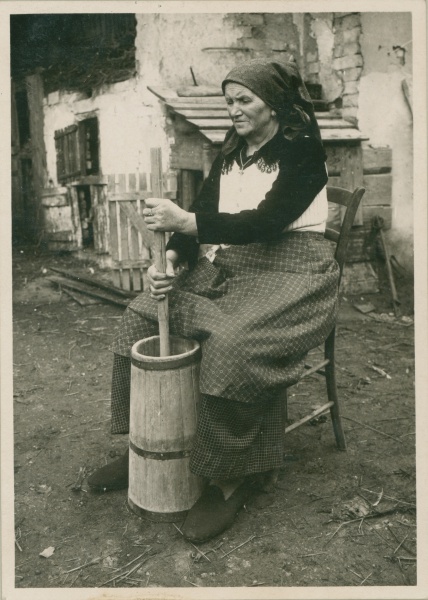
Institution: Österreichisches Museum für Volkskunde Wien
Schlagwörter: baum, weiß, sitzen, äste, fenster, frau, holz, kleid, schwarz, stuhl, tür, dame, haus, tuch, weg, zaun, alt, wand, arm, mensch, trauer, porträt, boden, land, gewand, sessel, sitzend, alltag, arbeit, bauern, schuppen, krug, kopfbedeckung, schürze, magd, schuhe, arbeiten, bäuerin, hart, dorf, mauer, ziegel, bauernhof, hof, essen, wein, weiblich, handarbeit, kopftuch, sitzt, holzrahmen, langweilig, nachdenklich, tor, foto, fotografie, schmutz, hauswand, draußen, milch, schwarzweiß, fass, photo, tracht, werkzeug, runzeln, ländlich, krankheit, karg, lecker, stall, dreck, butter, grund, alleine, alte frau, oma, stampfen, hausschuhe, schürtze, hexe, butterfass, anstrengend, holztür, holzdach, produktion, ernährung, schmutzig, rentner, dokumentarfoto, traditionell, mitelalter, bauerin, burger, kleidf, altes haus, t, wegf, grantig, weg+, buttern, bio, butterstampfen, slt, hartes leben, echt bio, beachen, stössl, buttererzeugung, altbäuerin, müdigkeoi6t, händische arbeit, typenporträt, obstmalen, generft, andrere zeit, schlechte bedingungen, lange arbeitszeiten, butterstampfer, abet, anstrngung